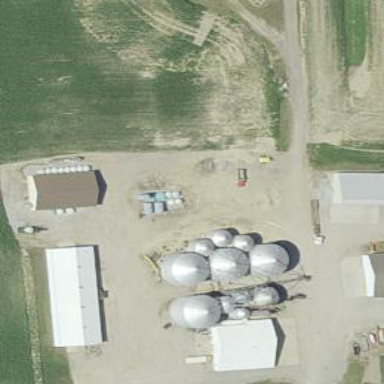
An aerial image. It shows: Silo.